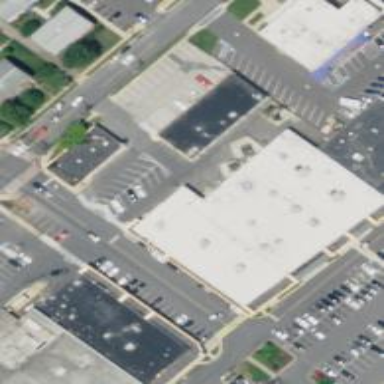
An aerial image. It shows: Retail building.